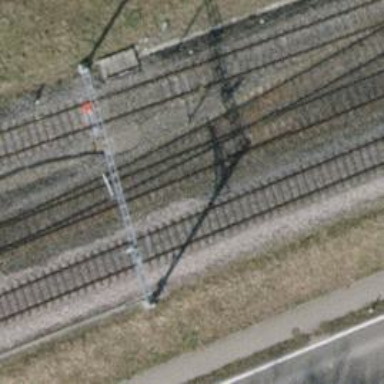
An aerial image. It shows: Single track railway spur with electrification through contact line.